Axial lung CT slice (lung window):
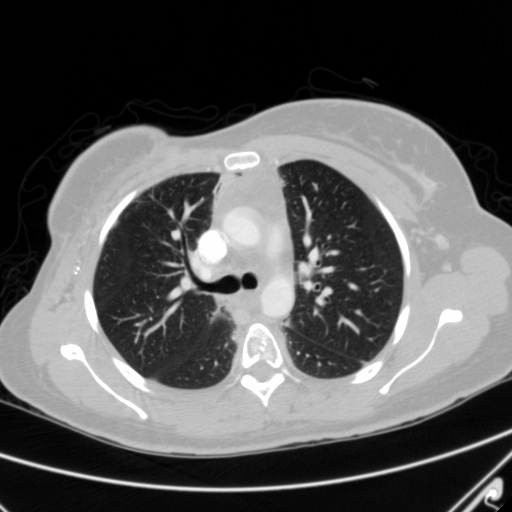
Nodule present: no